Question: I am creating line graph using morris.js and javascript. Here is my code:
'''
Morris.Area({
element: 'hero-area',
data: [
{ day: "Thu", Reward: 0, Redeem: 0 },
{ day: "Fri", Reward: 2, Redeem: 0 },
{ day: "Sat", Reward: 1, Redeem: 0 },
{ day: "Sun", Reward: 0, Redeem: 0 },
{ day: "Mon", Reward: 0, Redeem: 0 },
{ day: "Tue", Reward: 1, Redeem: 2 },
{ day: "Wed", Reward: 0, Redeem: 0 }
],
xkey: 'day',
ykeys: ['Reward', 'Redeem'],
labels: ['Reward', 'Redeem'],
// later on
parseTime: false,
hideHover: 'auto',
lineWidth: 1,
pointSize: 5,
lineColors: ['#4a8bc2', '#ff6c60'],
fillOpacity: 0.5,
smooth: false
});
'''
I am passing this array to js, and I am getting this graph:

Please check tuesday graph. The value of redeem is 2 in array but in graph it is showing 3, which is wrong. Did I make any mistake?
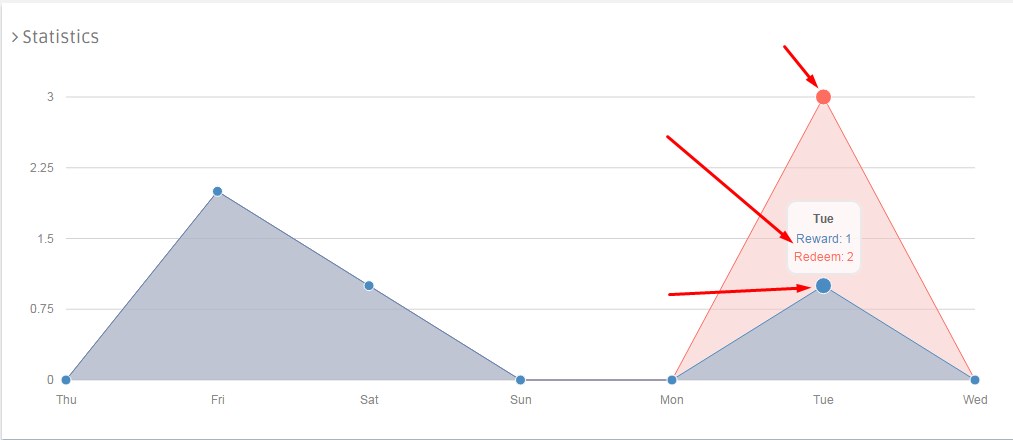
Answer: There is no mistakes in your code, it is default behaviour. The areas is stacking above each other, so value is 3, because Reward + Redeem = 3.
If you want them to overlay, you can use behaveLikeLine option. Set it to true and you will get what you want.
'''
Morris.Area({
element: 'hero-area',
data: [{
day: "Thu",
Reward: 0,
Redeem: 0
}, {
day: "Fri",
Reward: 2,
Redeem: 0
}, {
day: "Sat",
Reward: 1,
Redeem: 0
}, {
day: "Sun",
Reward: 0,
Redeem: 0
}, {
day: "Mon",
Reward: 0,
Redeem: 0
}, {
day: "Tue",
Reward: 1,
Redeem: 2
}, {
day: "Wed",
Reward: 0,
Redeem: 0
}],
xkey: 'day',
ykeys: ['Reward', 'Redeem'],
labels: ['Reward', 'Redeem'],
// later on
parseTime: false,
hideHover: 'auto',
lineWidth: 1,
pointSize: 5,
lineColors: ['#4a8bc2', '#ff6c60'],
fillOpacity: 0.5,
smooth: false,
behaveLikeLine: true
});
'''